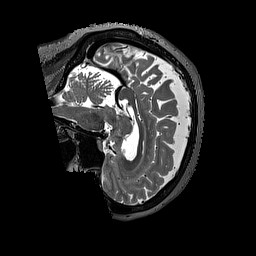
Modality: T2w
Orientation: sagittal
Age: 71
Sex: female
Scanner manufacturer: siemens
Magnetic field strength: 3 T
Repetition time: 3.2 s
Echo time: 0.567 s